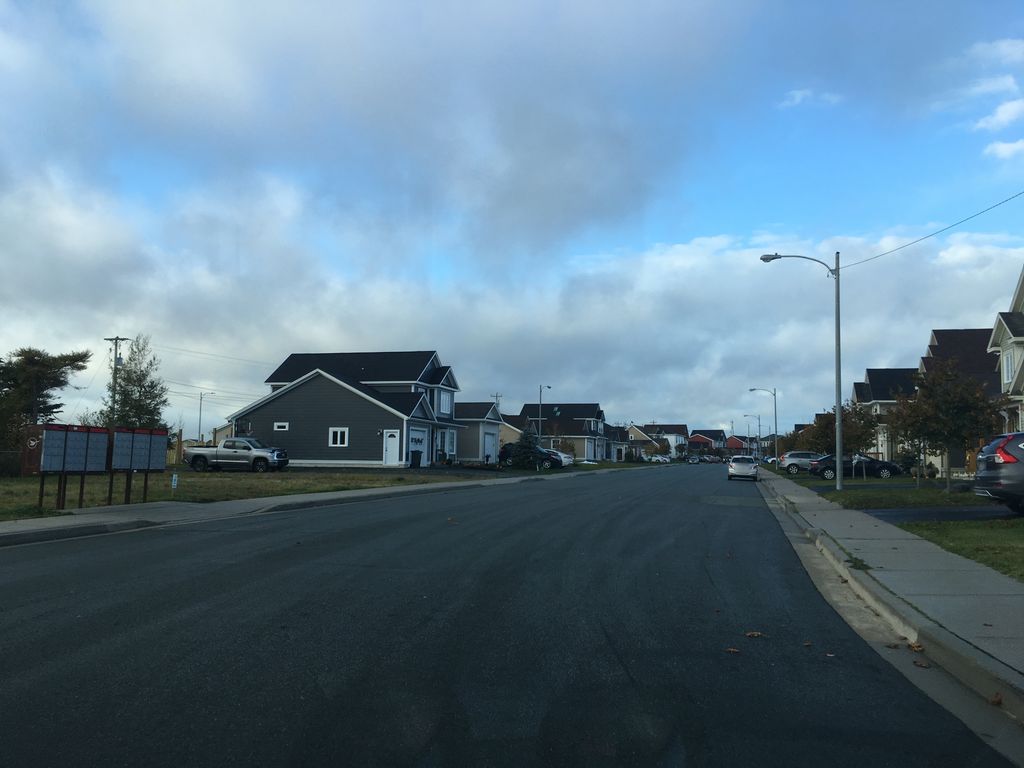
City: st_johns